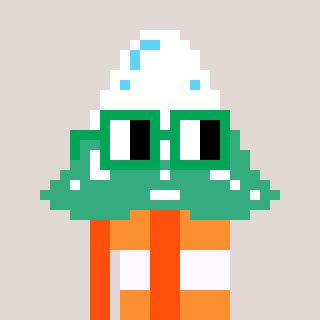
a pixel art character with square green glasses, a snowy mountain-shaped head and a orange-colored body on a warm background